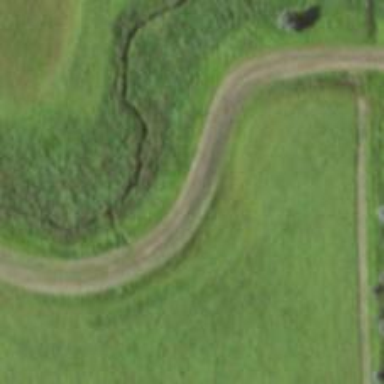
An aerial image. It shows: Levee embankment.